Question: I have a store this store loading a nested json value.
For Example image is here :

I listing main data first and sending store to data view. When click the record i want clear dataview records and show clicked record sub items. When user clicked the back button i send "0" value to function and I want show the main items again.
But i could not remove data view store from dataview.
'''
if (grpID==='0')
{
Ext.getCmp('dvGroups').setStore(NewMobile.globals.products);
Ext.getCmp('dvGroups').refresh();
}
else
{
if( Ext.getCmp('dvGroups').getStore()!==undefined)
{
Ext.getCmp('dvGroups').setData(null);
Ext.getCmp('dvGroups').setStore(null);
}
Ext.getCmp('dvGroups').setData(grpID.subItems);
Ext.getCmp('dvGroups').refresh();
}
'''
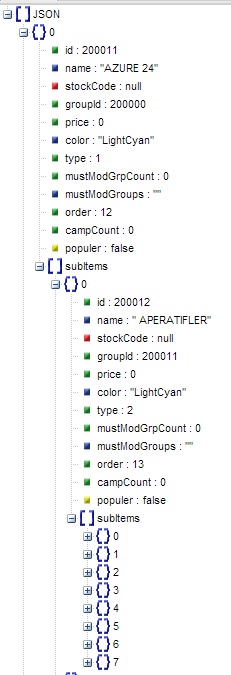
Answer: Fixed with this :
'''
if (grpID==='0')
{
Ext.getCmp('dvGroups').setStore(NewMobile.globals.products);
Ext.getCmp('dvGroups').refresh();
}
else
{
if( Ext.getCmp('dvGroups').getStore()!==undefined)
{
var str = Ext.create('Ext.data.Store', {
model: 'NewMobile.model.Products',
data: grpID.subItems
});
}
Ext.getCmp('dvGroups').setStore(str);
Ext.getCmp('dvGroups').refresh();
}
'''